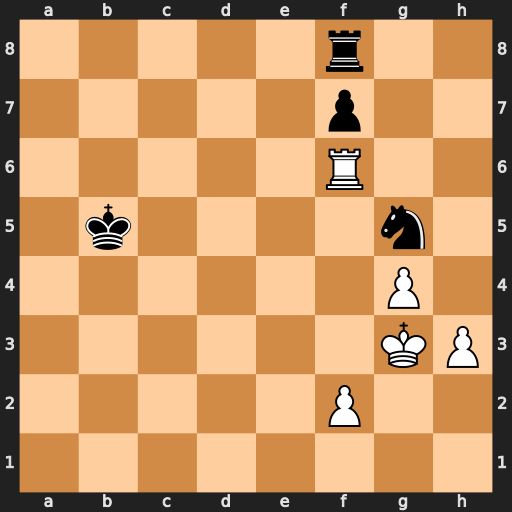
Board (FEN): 5r2/5p2/5R2/1k4n1/6P1/6KP/5P2/8
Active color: w
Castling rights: -
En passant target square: -
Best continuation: Rf5+ Kc6 Rxg5